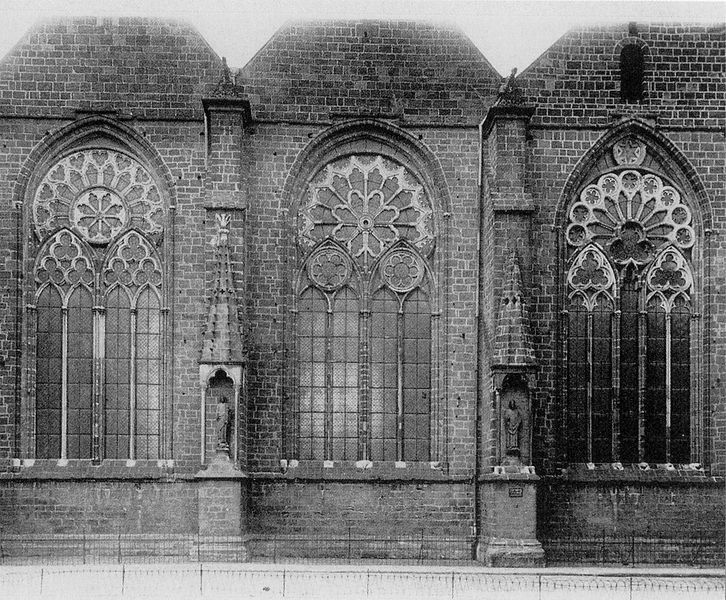
Titel: Minden, Dom, nach 1267 bis um 1290
Standort: Minden (EU - D - NRW)
Schlagwörter: fenster, pfeiler, schwarz, rosen, muster, bild, kirche, gotik, turm, fassade, mauer, ziegel, backstein, figuren, rundbogen, foto, bögen, erker, stern, dom, statuen, gotisch, rosette, spitzbogen, spitzbögen, heilige, gothik, rosetten, masswerk, bogenfenster, sechspass, zweileisten, dreopass